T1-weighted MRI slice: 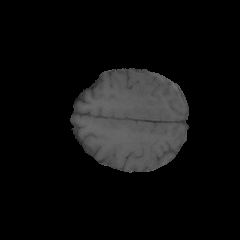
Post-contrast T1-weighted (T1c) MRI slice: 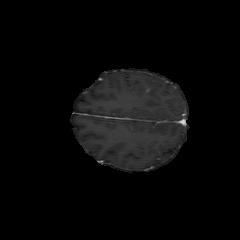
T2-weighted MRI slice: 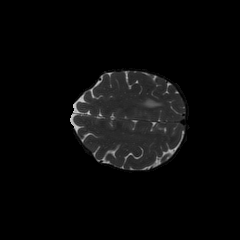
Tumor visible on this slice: yes